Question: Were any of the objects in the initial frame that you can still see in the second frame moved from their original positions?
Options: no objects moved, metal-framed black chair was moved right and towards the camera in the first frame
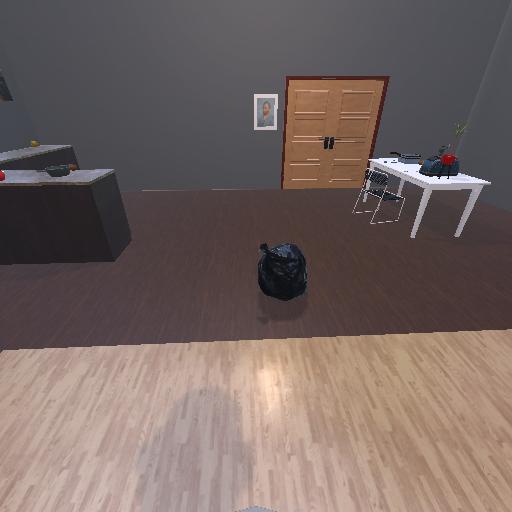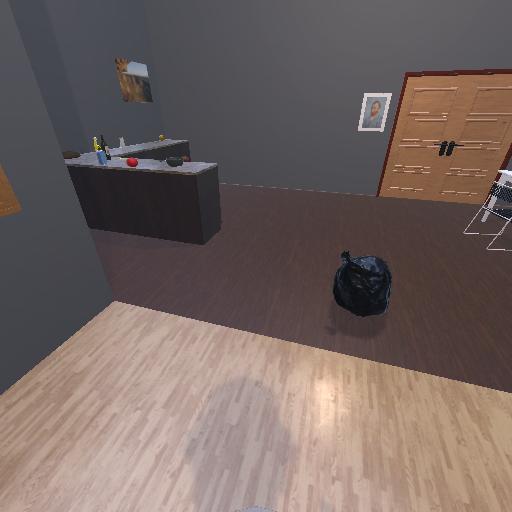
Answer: no objects moved